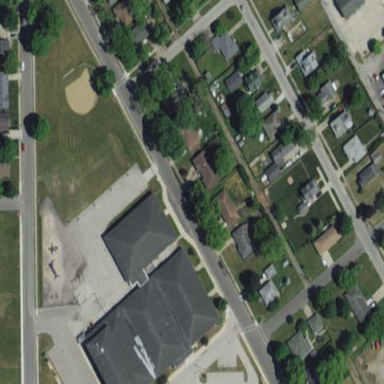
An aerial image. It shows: School.